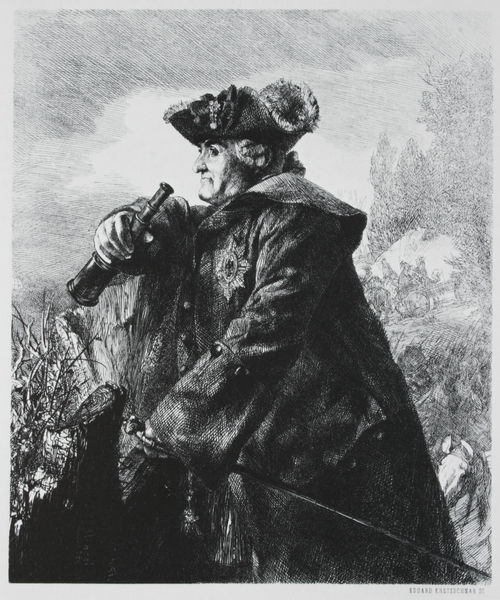
Titel: Aus König Friedrichs Zeit. Kriegs- und Friedens-Helden - Jakob (James) Keith, preußischer Feldmarschall
Künstler: Adolph Menzel
Standort: Berlin
Institution: Staatliche Museen zu Berlin, Kupferstichkabinett
Schlagwörter: adler, baum, dunkel, hand, himmel, kampf, kopf, mann, schatten, weiß, wolken, bäume, landschaft, mädchen, äste, blumen, frankreich, frau, geste, haar, hut, hüte, kleid, kopfbedeckungen, profil, schmuck, schwarz, skizze, tisch, zeichnung, blick, gras, rosen, schleier, leute, mütze, mützen, falten, gesicht, kragen, ärmel, bildnis, portrait, porträt, ferne, busch, büsche, gebüsch, mantel, pflanze, ohren, wald, pferd, perücke, kopfbedeckung, dunst, graphik, wagen, friedrich, krieg, schlacht, kaiser, könig, dick, zopf, homme, knöpfe, tusche, stern, jugend, druck, druckgraphik, schwarz weiss, schraffur, radierung, militär, schwert, säbel, uniform, chapeau, bleistift, kugel, napoleon, degen, dreispitz, orden, tasche, anführer, armee, heer, fahren, geäst, krieger, welken, pferdekopf, feldherr, beleibt, gesträuch, fernrohr, fernglas, karl, entdecker, gravure, fritz, preußen, épée, fuhrwerk, weltkugel, adolph menzel, crayon, freidrich, bataille, guerre, bum, fegen, feldmarschall, estampe, militaire, preuße, eduard, alter fritz, soldatenkönig, fernerohr, schwarzer adlerorden, général, kar, fernglass, longue vue, orden+, nelson